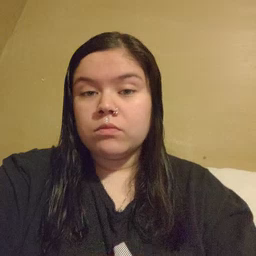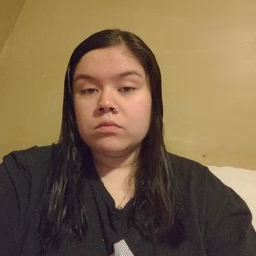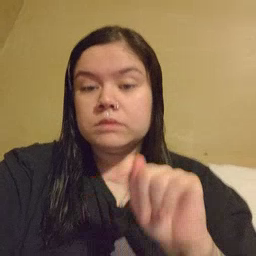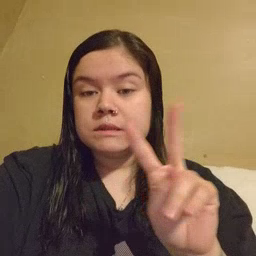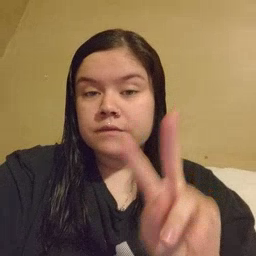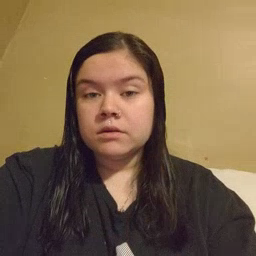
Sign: TV